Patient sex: M
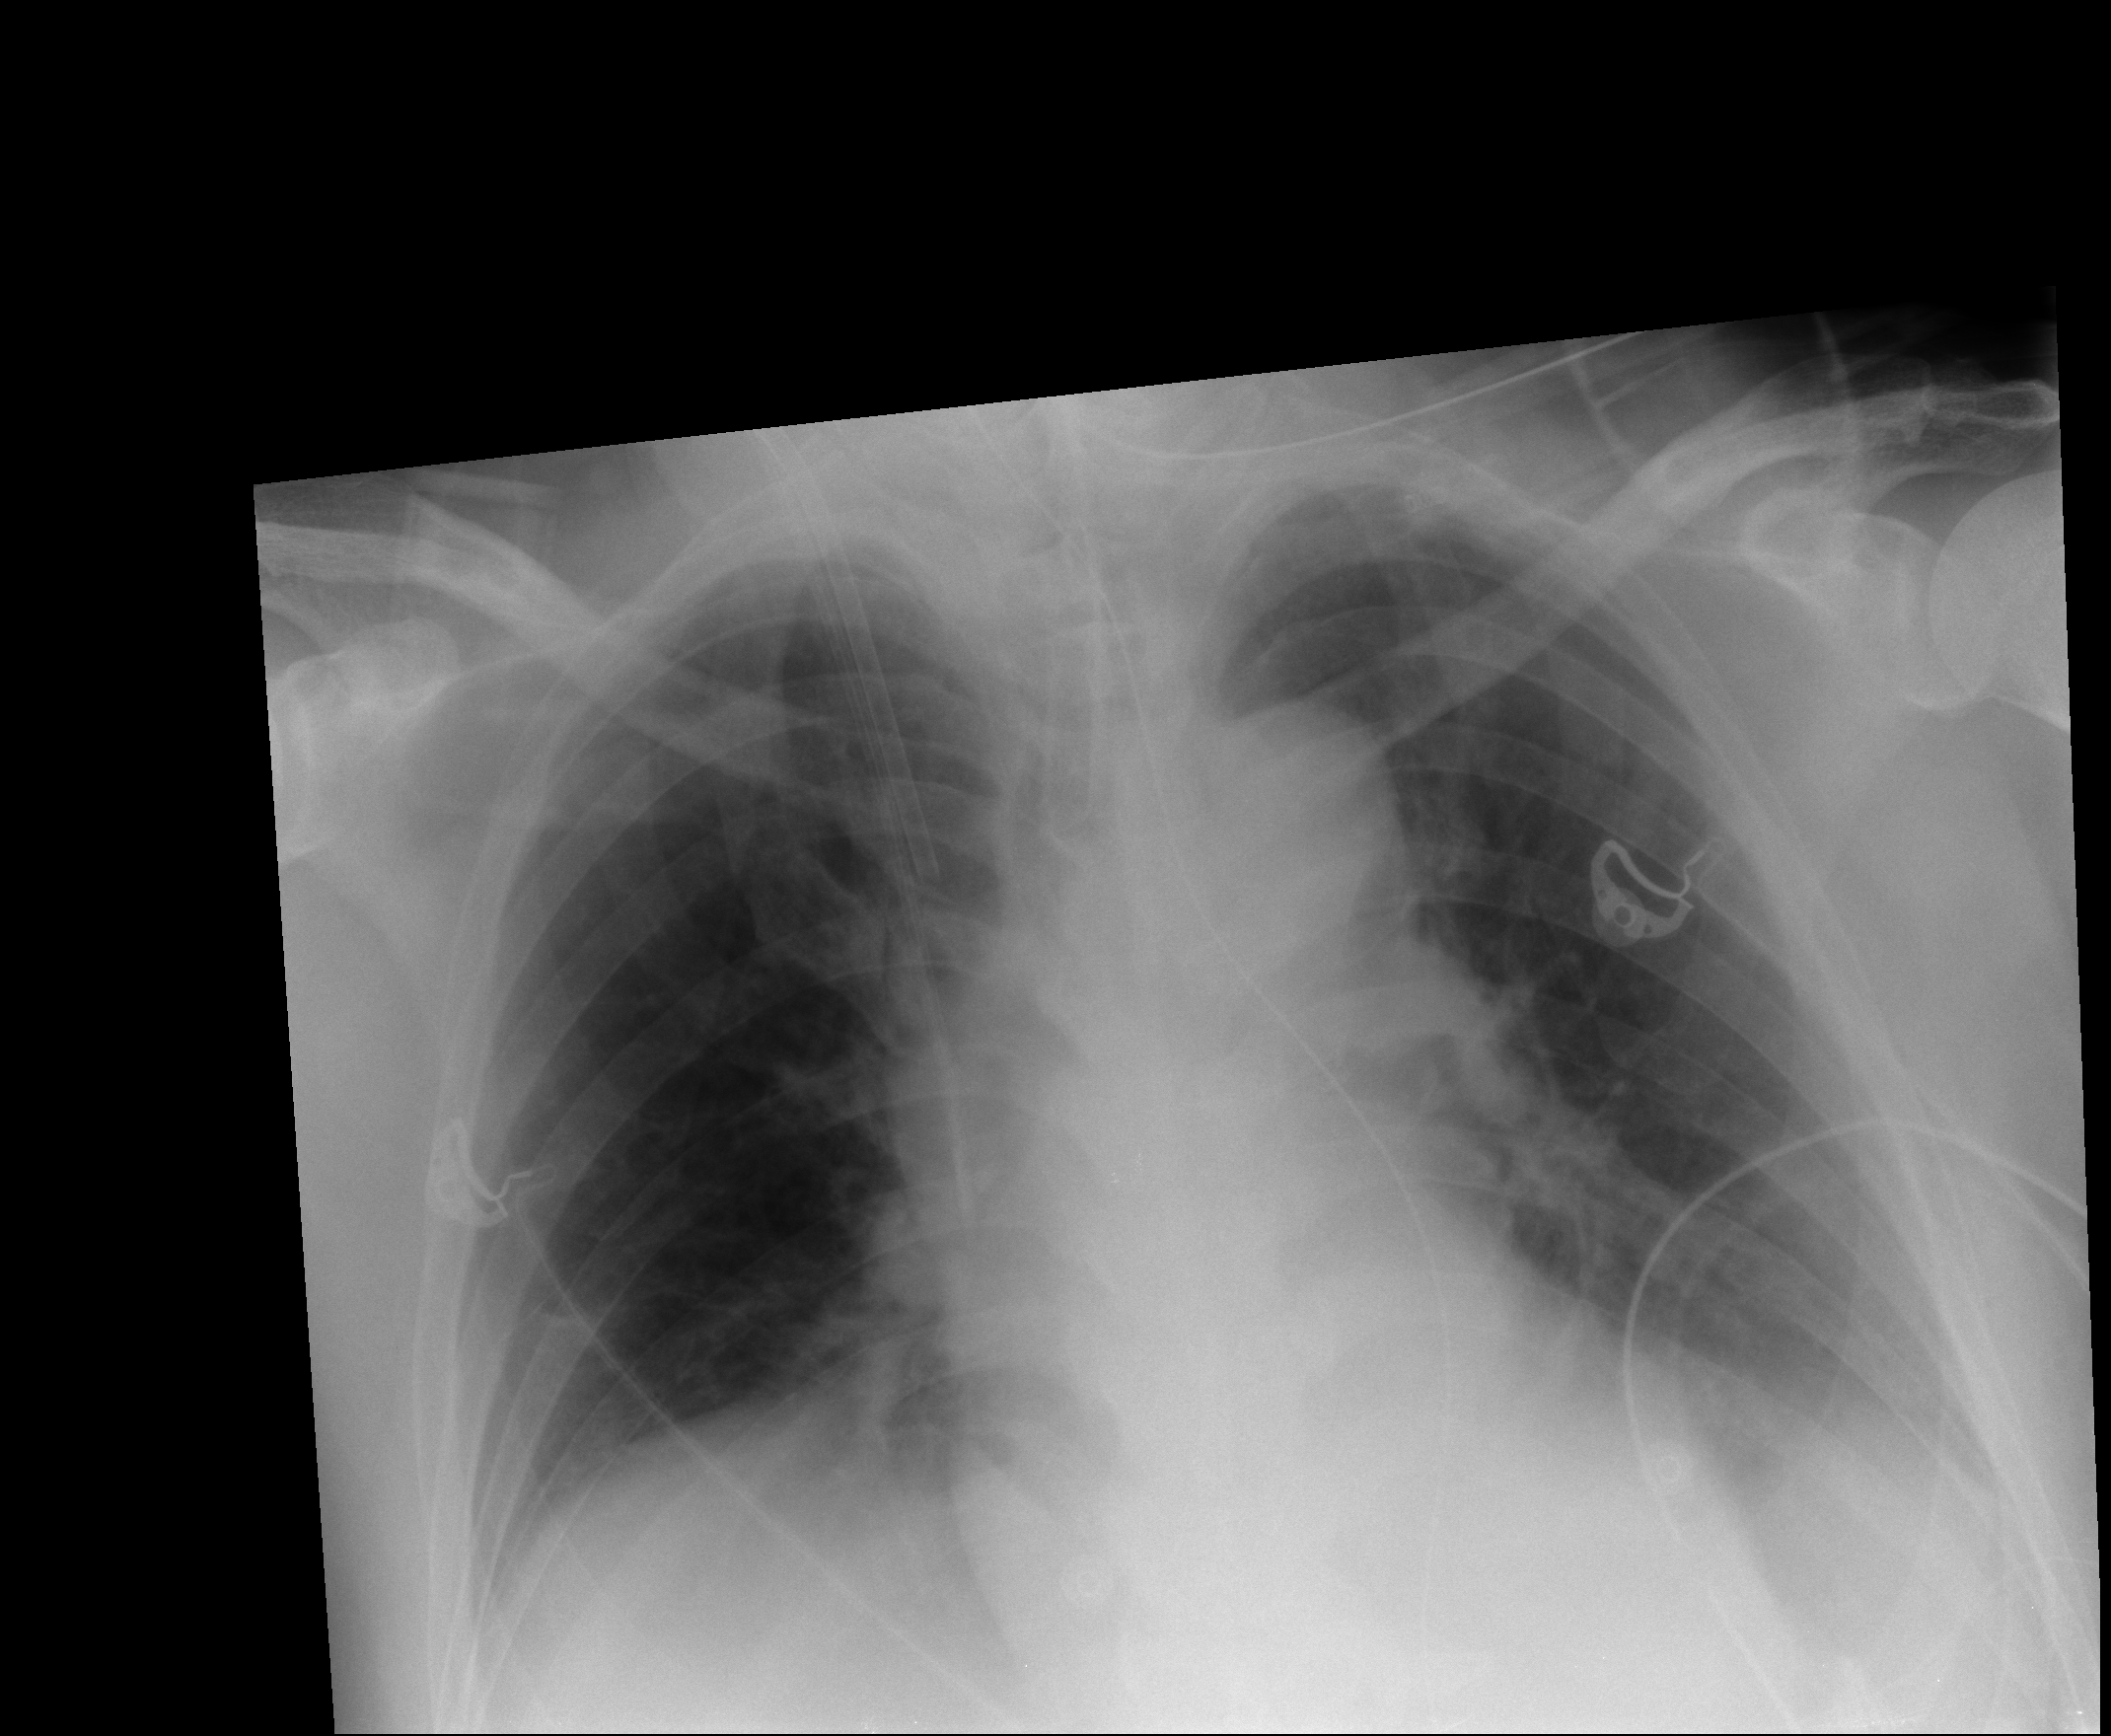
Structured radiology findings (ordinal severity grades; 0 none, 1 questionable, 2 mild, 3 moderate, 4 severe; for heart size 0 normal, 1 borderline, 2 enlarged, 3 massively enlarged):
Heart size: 0
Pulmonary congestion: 0
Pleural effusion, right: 1
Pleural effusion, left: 2
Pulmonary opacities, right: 0
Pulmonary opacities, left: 0
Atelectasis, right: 2
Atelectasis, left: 2